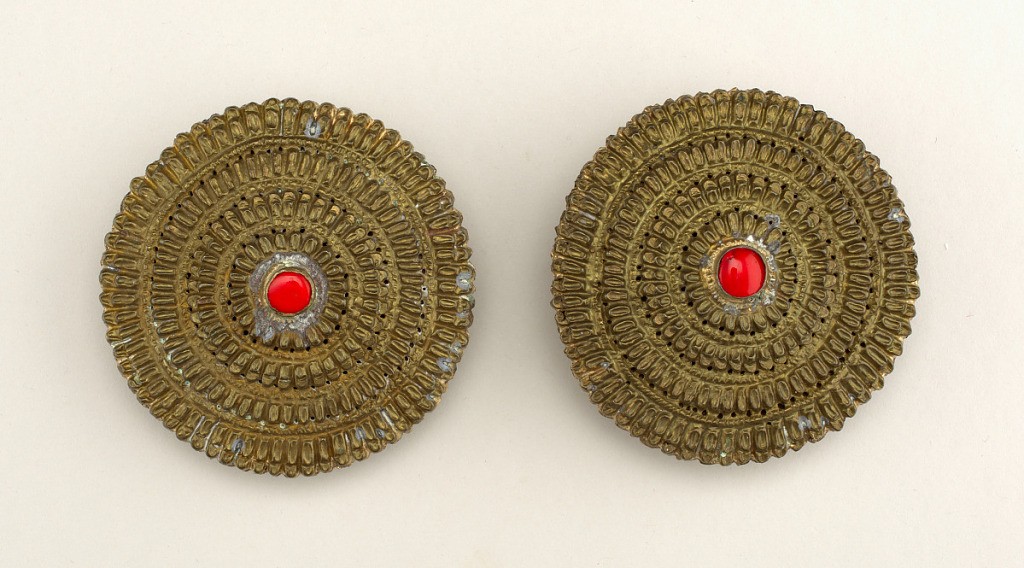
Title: Pair of Earplugs
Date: probably 19th century
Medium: Brass, glass-setting
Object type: earplugs
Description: Pair of brass ear-plugs, round. Red Setting of glass on composition. Ornament, concentric circles (4) of grain-like pattern with holes punched to emphasize separate grains.